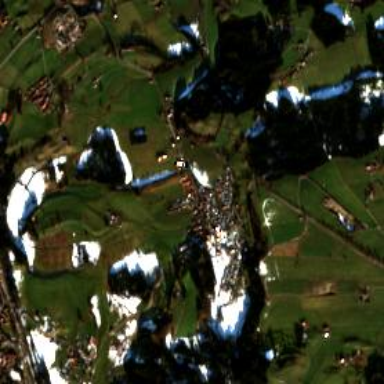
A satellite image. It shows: Village.